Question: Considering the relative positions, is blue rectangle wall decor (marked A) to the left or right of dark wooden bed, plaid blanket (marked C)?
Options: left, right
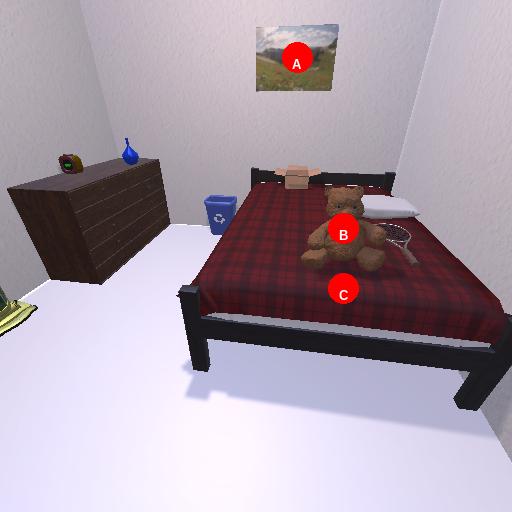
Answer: left